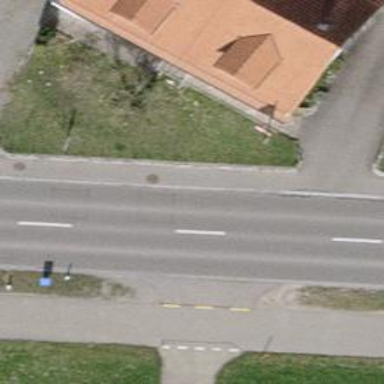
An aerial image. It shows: Secondary road with asphalt surface and sidewalk on the left side.